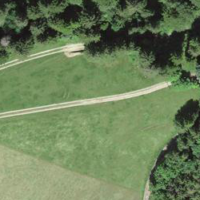
EUNIS habitat code: 41
Species observed at this site:
Silene dioica